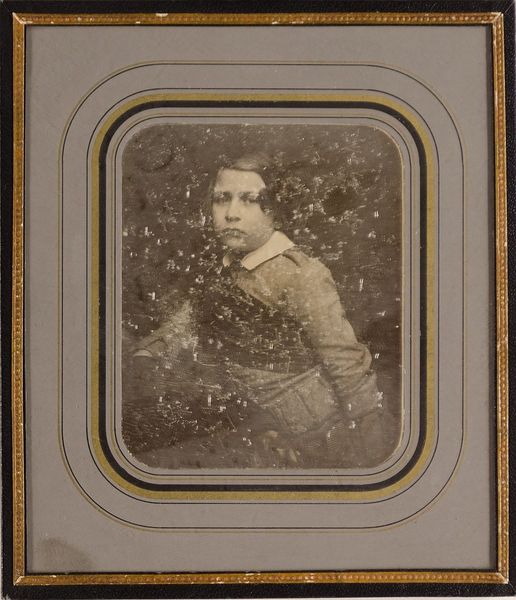
Titel: Großherzog Adolf von Mecklenburg-Strelitz in schottischer Tracht (Sohn der Prinzessin Augusta Caroline von Großbritannien)
Standort: Hamburg
Institution: Museum für Kunst und Gewerbe Hamburg
Schlagwörter: portrait, junge, foto, fotografie, photographie, herrscher, photo, herrscherin, herrscherbildnis, lichtbild, daguerreotypie, bildwerke, landesherr, angewandte und bildende kunst, hessische systematik, porträt, porträtfotografie, porträtphotographie, hüftbild, landesherrin, großherzog